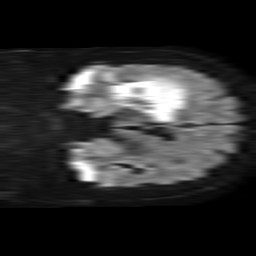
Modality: TRACE
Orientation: coronal
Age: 67
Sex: female
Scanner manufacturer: philips
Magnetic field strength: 1.5 T
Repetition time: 4.6 s
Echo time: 0.08631 s